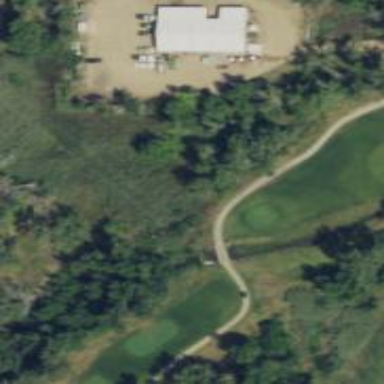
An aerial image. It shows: Path bridge crossing golf cartpath.